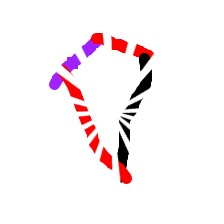
Shape: kite